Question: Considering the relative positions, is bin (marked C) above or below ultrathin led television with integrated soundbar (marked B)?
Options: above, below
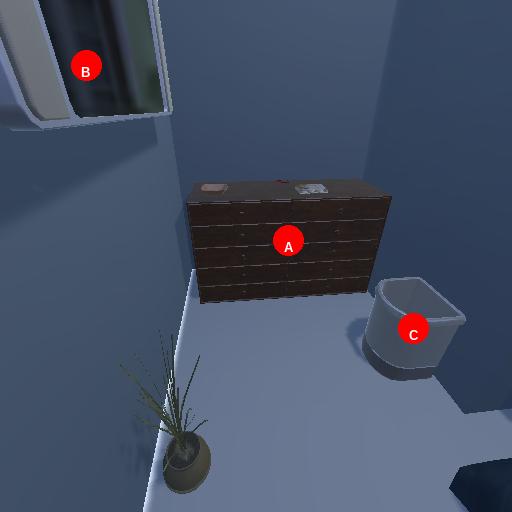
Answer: above